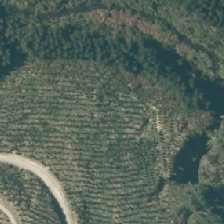
Land cover: harvested_forest